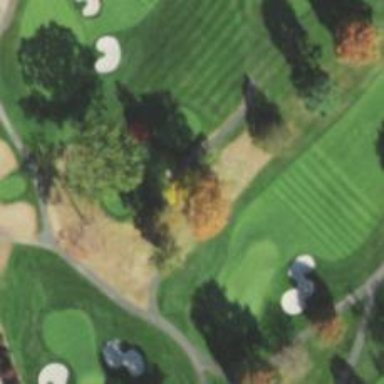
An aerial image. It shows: Path used for both walking and golf.